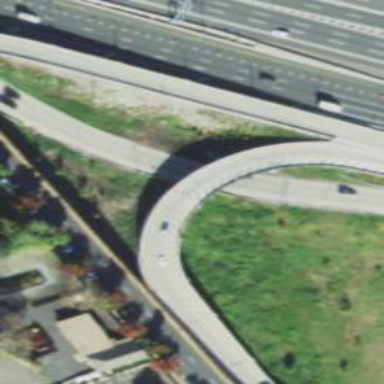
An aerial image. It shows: Motorway link bridge.